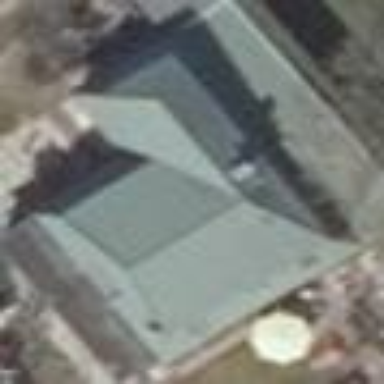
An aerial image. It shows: Detached building with mansard roof shape.